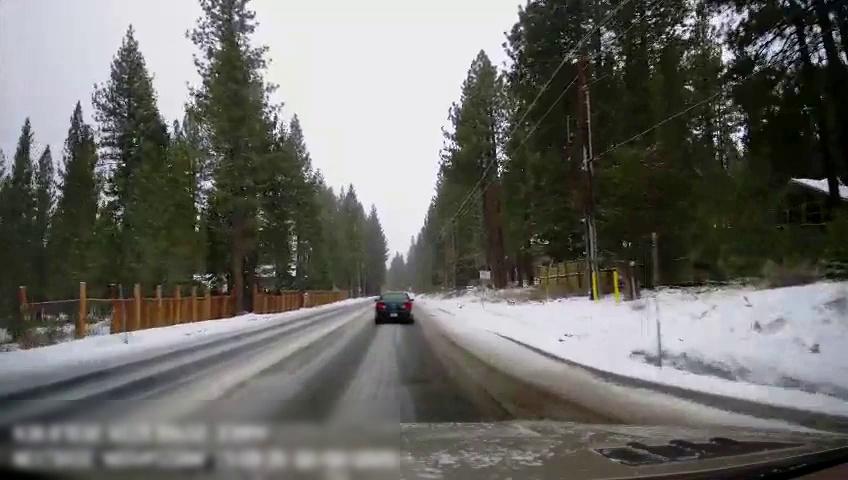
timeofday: Day
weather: Snowy
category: Drivable Space
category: Vehicles | Car
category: Traffic | Signs